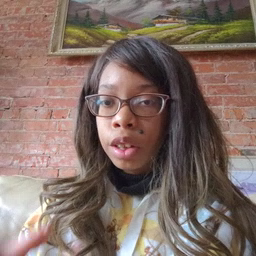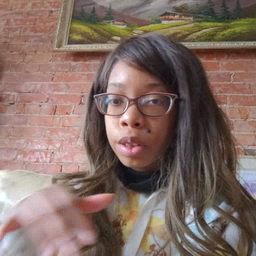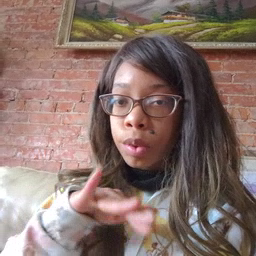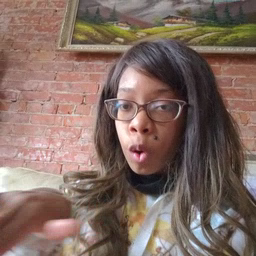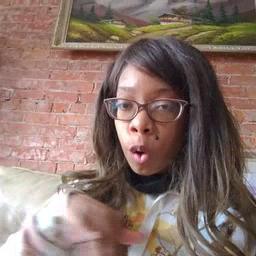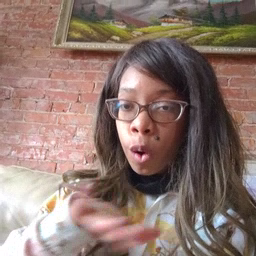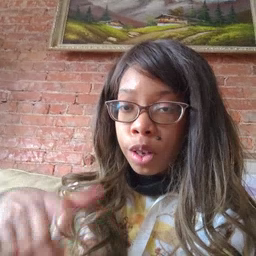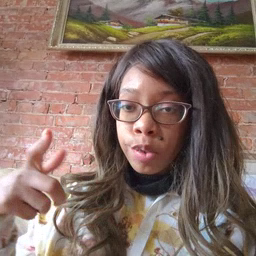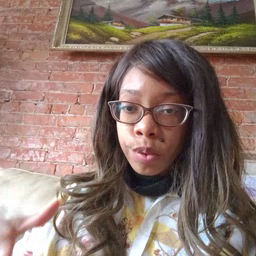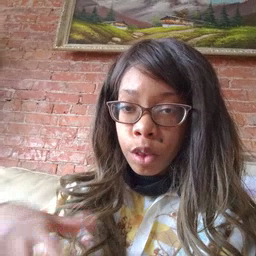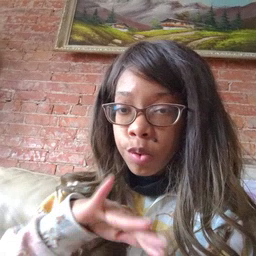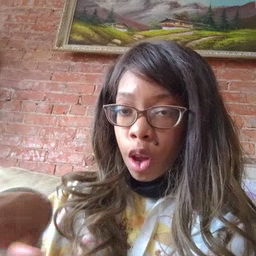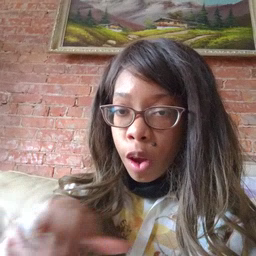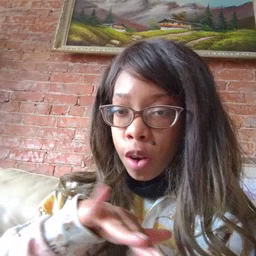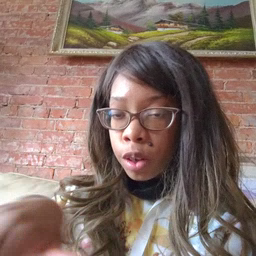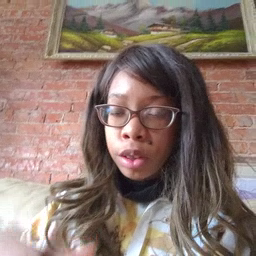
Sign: pool